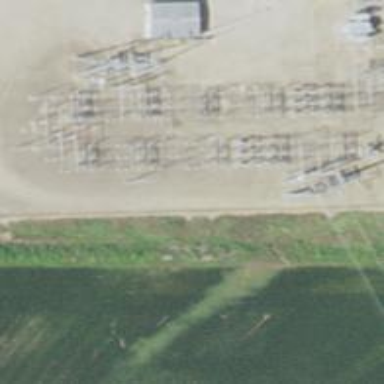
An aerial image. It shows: Switch used for power control.